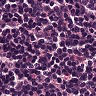
Metastatic tissue present: no